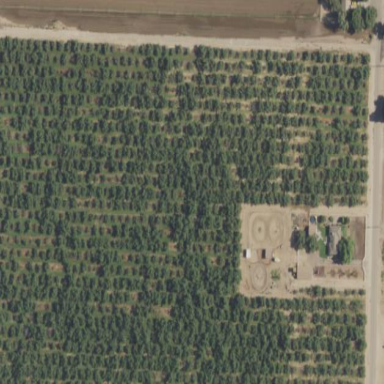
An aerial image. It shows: Orchard area used for field cropland.